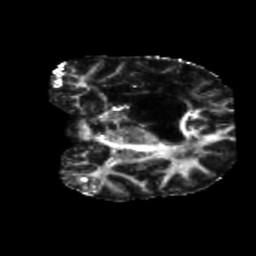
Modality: FA
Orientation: coronal
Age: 31
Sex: female
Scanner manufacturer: siemens
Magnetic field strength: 3 T
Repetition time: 5.25 s
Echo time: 0.08 s